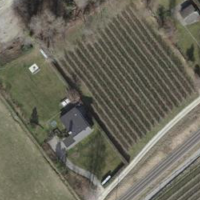
EUNIS habitat code: 40
Species observed at this site:
Neottia ovata